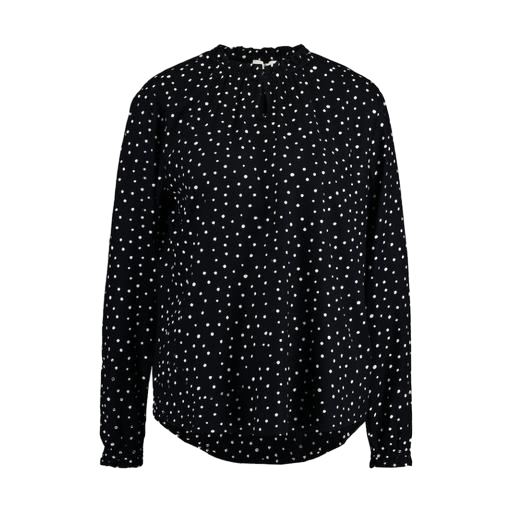
black paris collar star print shirt, black boyfriend-fit printed shirt, black long-sleeved polka-dot print, white background